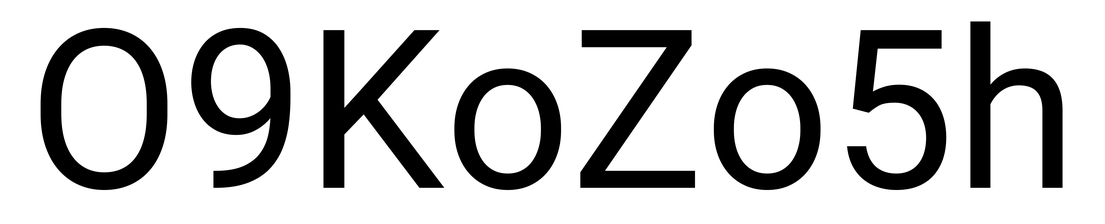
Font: Roboto_Regular